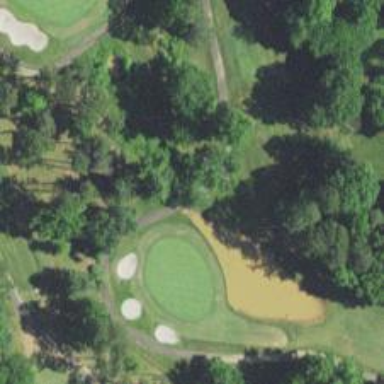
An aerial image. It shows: Path on bridge over golf course.